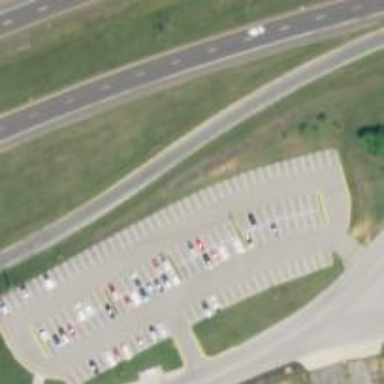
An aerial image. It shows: Parking lot with park and ride facilities.